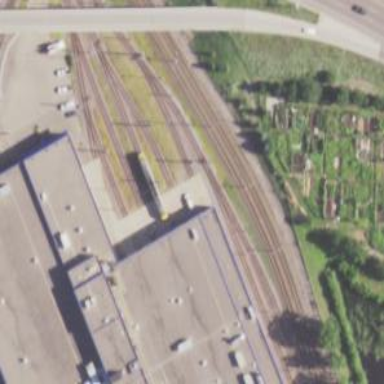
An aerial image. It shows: Light rail service yard with electrified contact lines. Building passage tunnel is also visible in the scene.